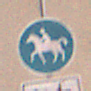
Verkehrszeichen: Reitweg
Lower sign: MehrspurigeFahrzeugeFrei9
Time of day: Midday
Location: Outdoor (Urban)
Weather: PartlyCloudy
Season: NotSpecified
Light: Natural